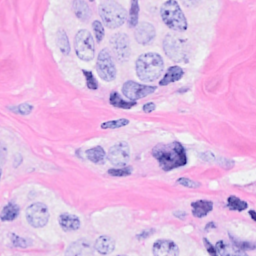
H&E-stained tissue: Breast